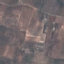
Label: PermanentCrop